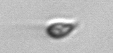
Label: Cryptophyta